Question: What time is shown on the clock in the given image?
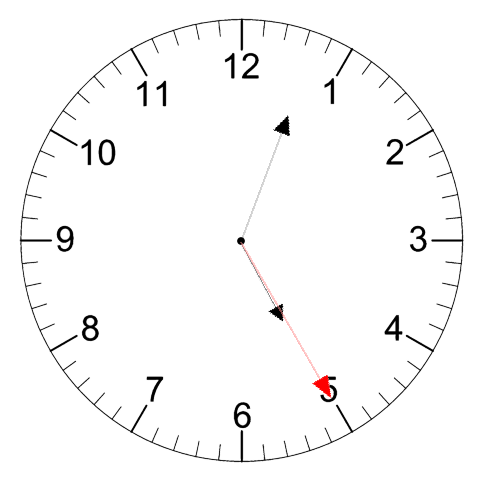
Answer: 05:03:25